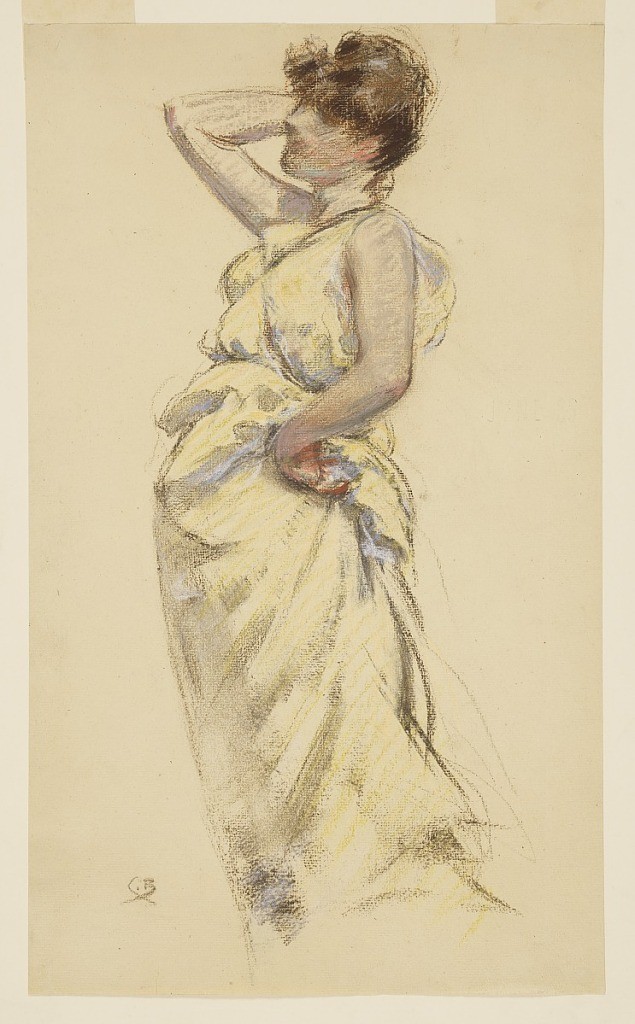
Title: Dance Movement
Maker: J. Carroll Beckwith, American, 1852–1917
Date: ca. 1900
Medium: Pastel on paper
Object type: Drawing
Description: Full-length figure of a woman, facing toward the left, and wearing a yellow, loose-fitting blouse and skirt.  Her left hand rests on her hip, and her right hand is raised by her head.  The figure's feet are not shown.